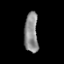
Tissue: prostate
Cell type: Epithelial cells
Senescence score: 0.3587
Nuclear area (px): 544
Mean DAPI intensity: 137.989